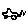
Label: car